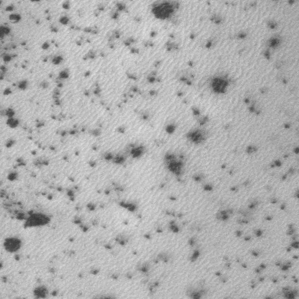
Label: frost